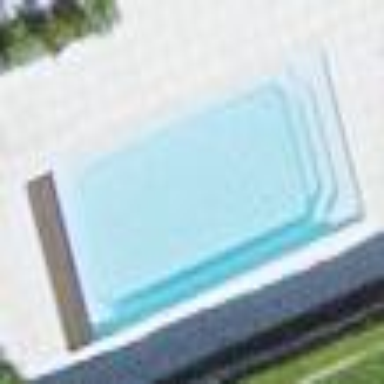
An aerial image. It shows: Swimming pool located in leisure land.